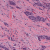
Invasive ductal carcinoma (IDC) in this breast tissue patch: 1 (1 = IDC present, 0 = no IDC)